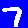
Digit: 7